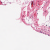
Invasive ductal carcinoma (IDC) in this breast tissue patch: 0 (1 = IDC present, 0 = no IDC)